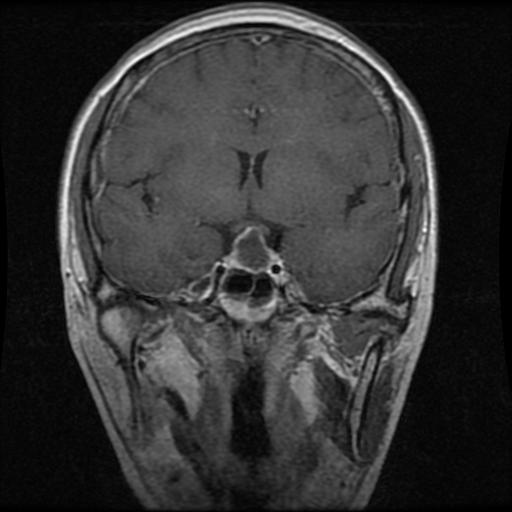
Label: pituitary